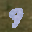
Label: 9